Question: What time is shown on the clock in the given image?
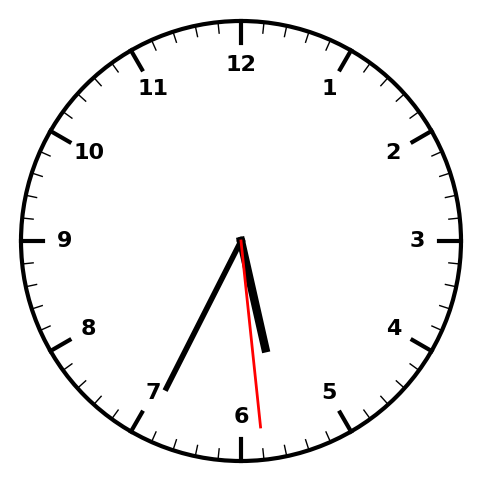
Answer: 05:34:29